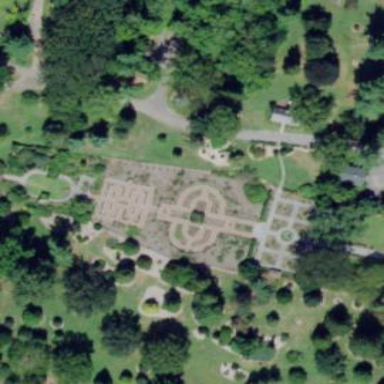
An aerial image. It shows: Public garden.